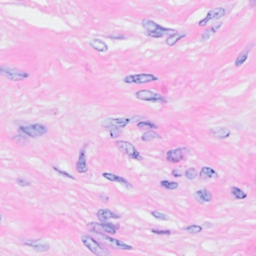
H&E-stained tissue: Breast